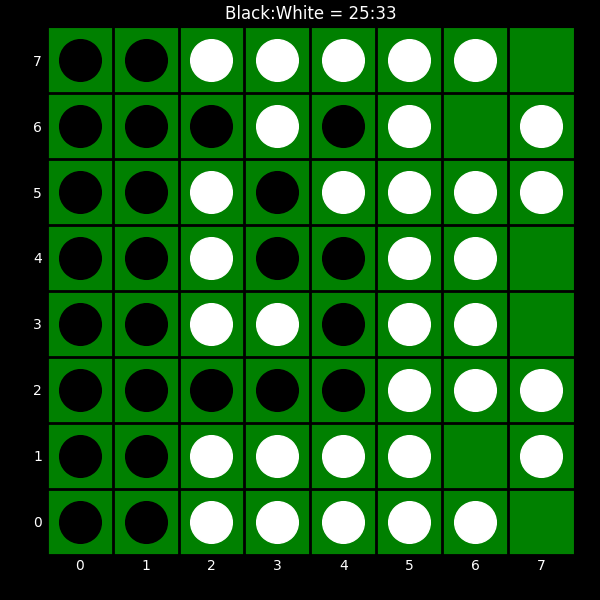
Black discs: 25
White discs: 33